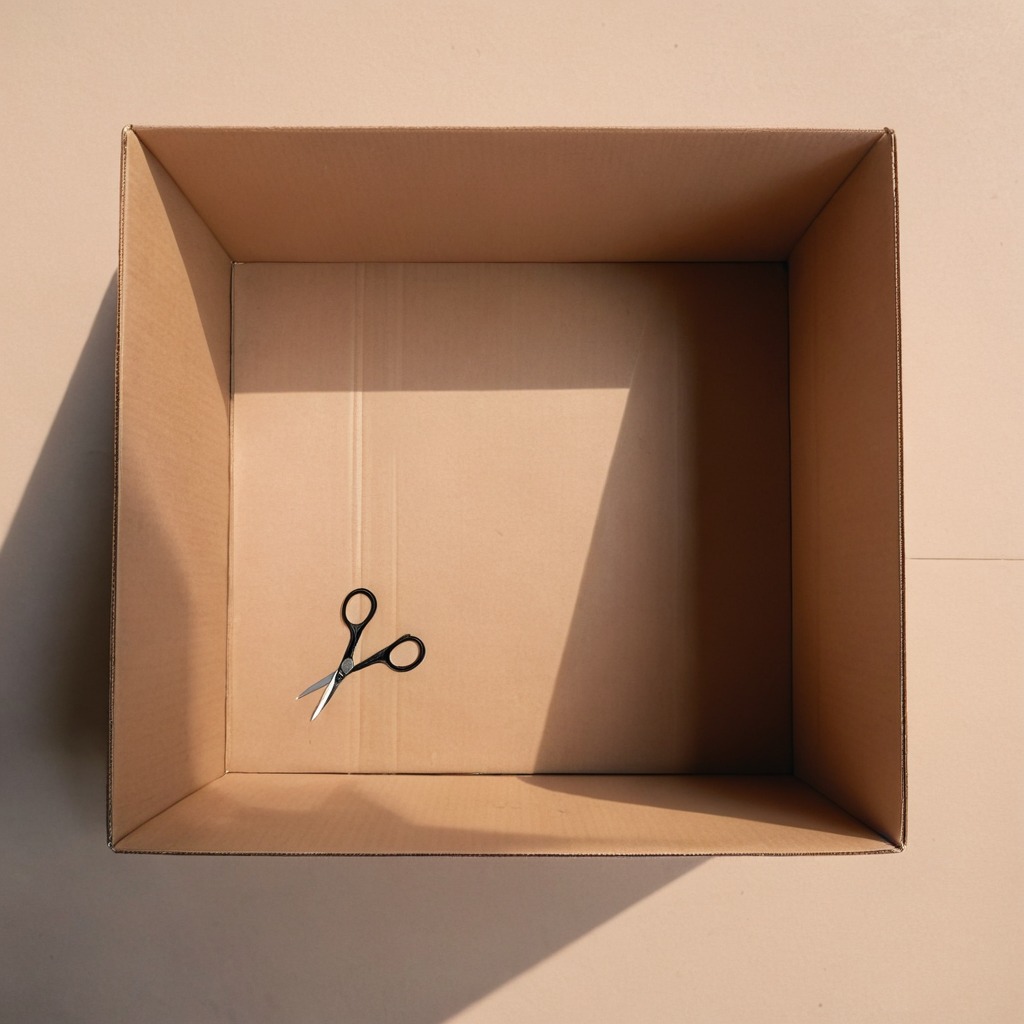
A scissor lies on the cardboard box surface in an outdoor workshop during daytime bright natural light soft shadows slightly creased but